Field crop: maize
Growth stage: 2
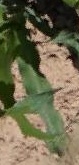
Species: maize